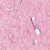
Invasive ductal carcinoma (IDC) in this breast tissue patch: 0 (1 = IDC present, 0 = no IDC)